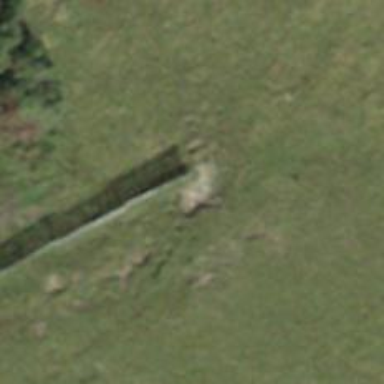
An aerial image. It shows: Wall barrier.